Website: walmart
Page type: order-returns
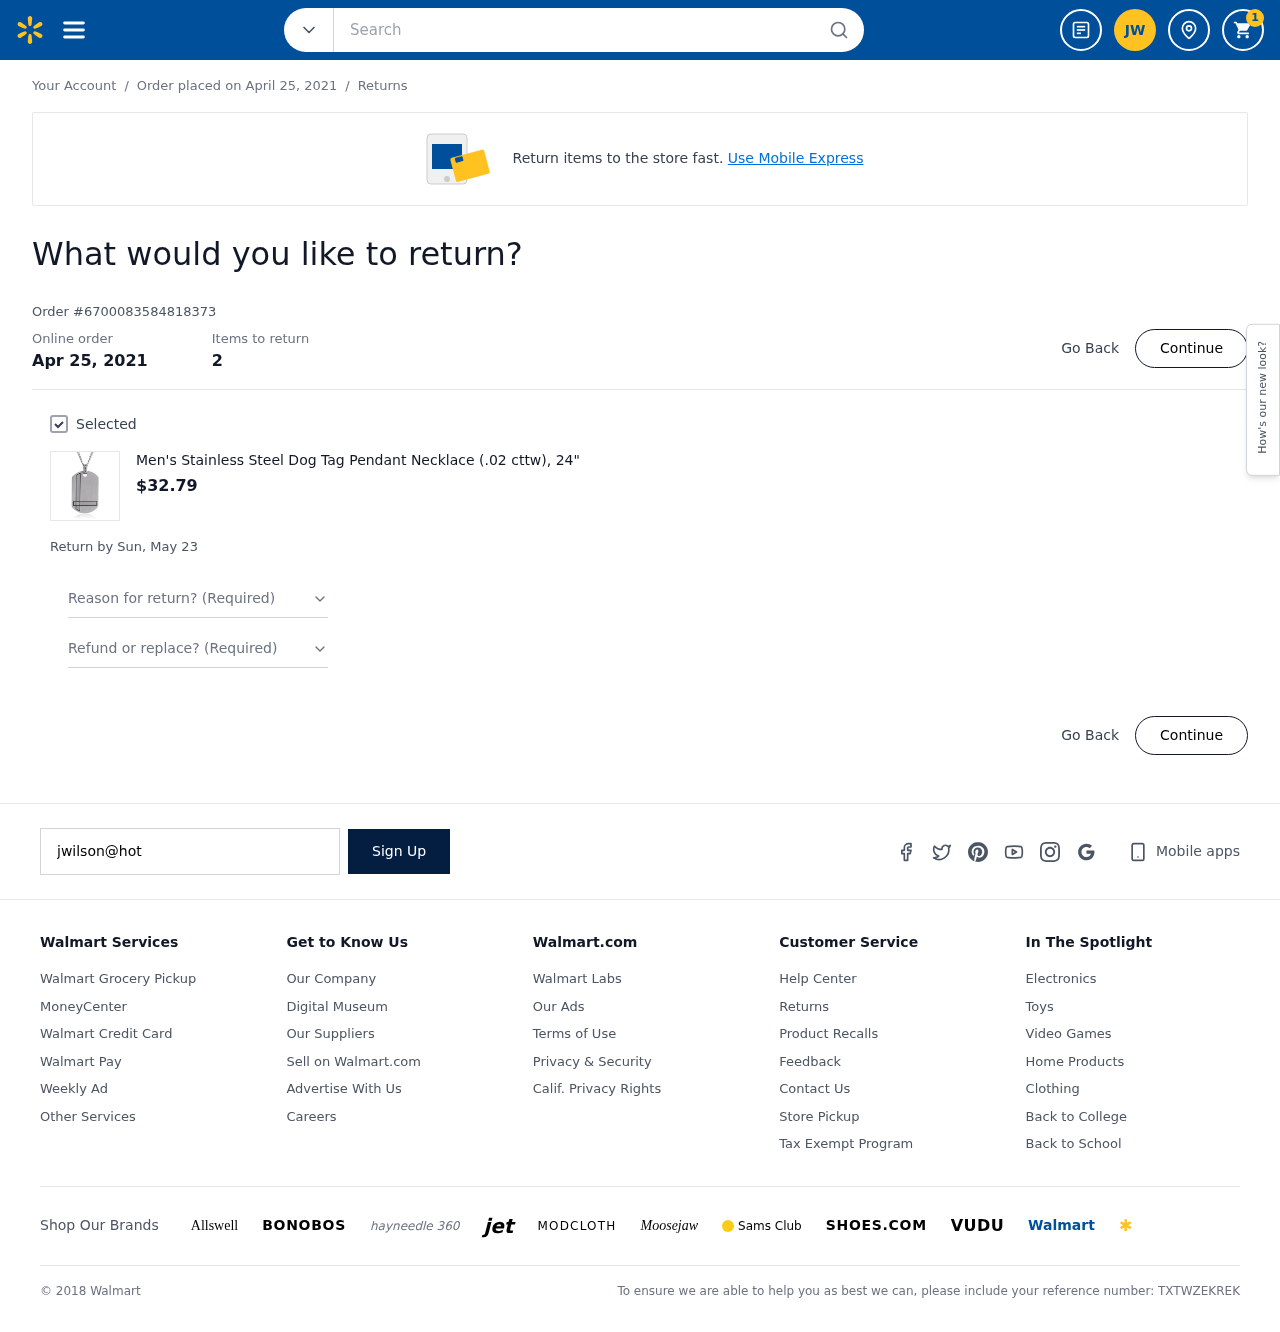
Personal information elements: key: PII_EMAIL
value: jwilson@hotmail.com
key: PII_INITIALS
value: JW
Product elements: key: PRODUCT1_NAME
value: Men's Stainless Steel Dog Tag Pendant Necklace (.02 cttw), 24"
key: PRODUCT1_PRICE
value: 32.79
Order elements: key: ORDER_NUM_ITEMS
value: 1
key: ORDER_DATE
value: Order placed on April 25, 2021
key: ORDER_DATE
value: Apr 25, 2021
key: ORDER_ID
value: Order #6700083584818373
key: ORDER_NUM_ITEMS
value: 2
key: ORDER_RETURN_BY_DATE
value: Return by Sun, May 23
Search elements: key: HEADER_SEARCH
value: Search